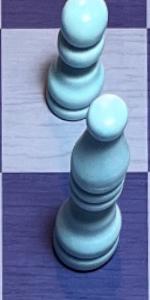
Label: Bishop_White